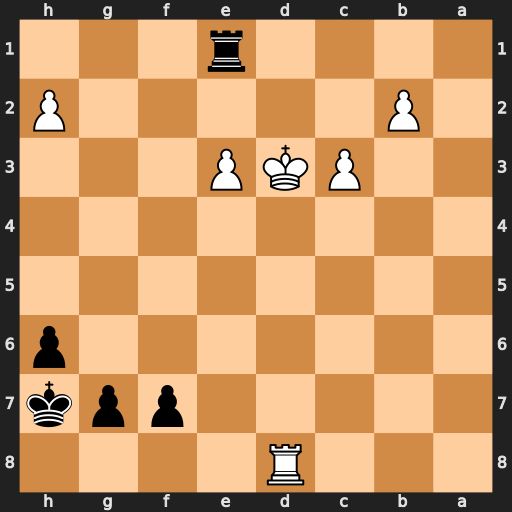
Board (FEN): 3R4/5ppk/7p/8/8/2PKP3/1P5P/4r3
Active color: b
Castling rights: -
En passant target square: -
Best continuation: Rd1+ Ke2 Rxd8